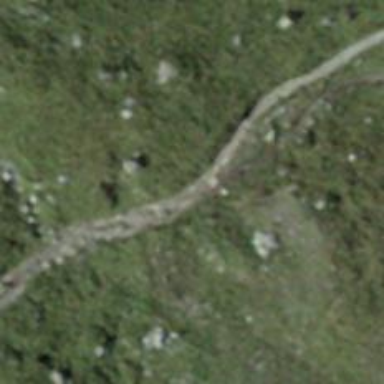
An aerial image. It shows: Path with excellent trail visibility on the ground.